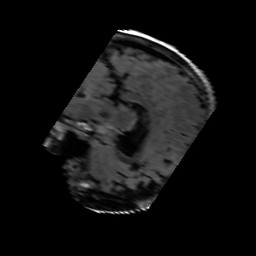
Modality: FLAIR
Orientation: sagittal
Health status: ill
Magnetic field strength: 3 T